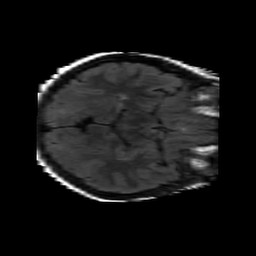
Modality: FLAIR
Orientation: axial
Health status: ill
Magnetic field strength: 3 T